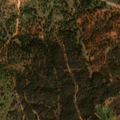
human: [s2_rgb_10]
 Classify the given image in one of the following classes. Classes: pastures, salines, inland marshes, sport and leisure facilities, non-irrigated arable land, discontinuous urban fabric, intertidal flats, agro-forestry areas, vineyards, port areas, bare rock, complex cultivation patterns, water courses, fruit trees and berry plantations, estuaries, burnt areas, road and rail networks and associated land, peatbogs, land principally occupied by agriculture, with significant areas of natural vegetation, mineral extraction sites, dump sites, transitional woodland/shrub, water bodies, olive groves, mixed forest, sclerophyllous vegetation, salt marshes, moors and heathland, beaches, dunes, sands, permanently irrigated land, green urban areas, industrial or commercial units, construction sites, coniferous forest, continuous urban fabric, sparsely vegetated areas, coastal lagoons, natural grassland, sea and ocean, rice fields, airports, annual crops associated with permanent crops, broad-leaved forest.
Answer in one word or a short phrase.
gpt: non-irrigated arable land, agro-forestry areas, broad-leaved forest